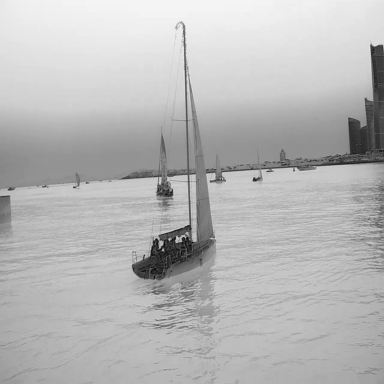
There are six sailboats in the infrared image.